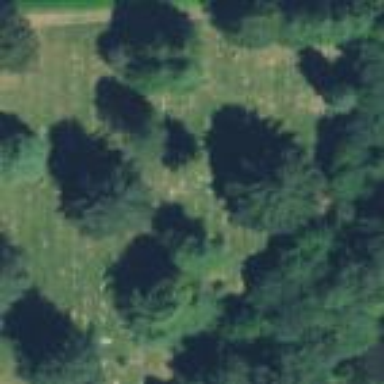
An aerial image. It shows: Cemetery.